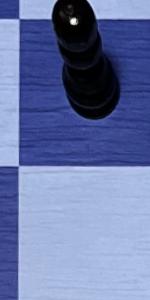
Label: Empty